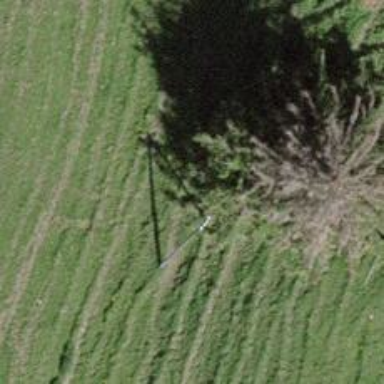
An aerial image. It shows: Power pole.